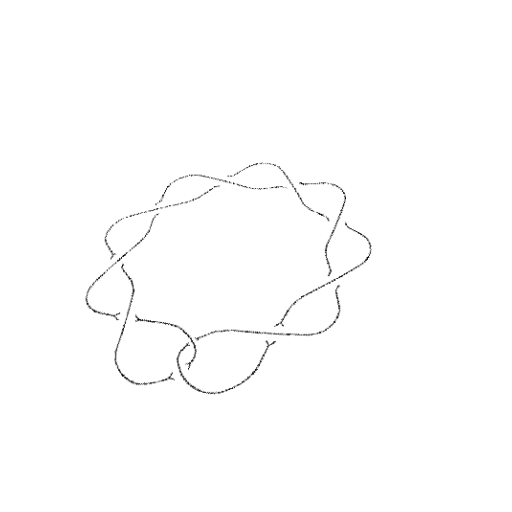
Crossing number: 10